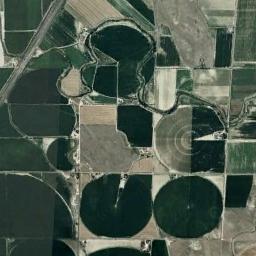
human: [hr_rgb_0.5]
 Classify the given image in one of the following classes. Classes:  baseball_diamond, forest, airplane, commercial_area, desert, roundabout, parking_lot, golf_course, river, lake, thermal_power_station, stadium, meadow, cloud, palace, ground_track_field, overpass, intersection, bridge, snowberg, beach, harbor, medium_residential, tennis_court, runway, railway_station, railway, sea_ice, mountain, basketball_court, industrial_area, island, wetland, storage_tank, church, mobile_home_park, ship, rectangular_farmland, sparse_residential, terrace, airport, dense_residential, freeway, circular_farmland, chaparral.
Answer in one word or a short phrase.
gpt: circular_farmland